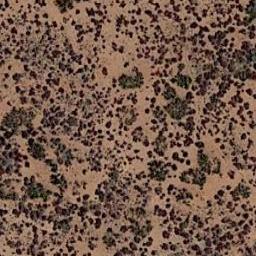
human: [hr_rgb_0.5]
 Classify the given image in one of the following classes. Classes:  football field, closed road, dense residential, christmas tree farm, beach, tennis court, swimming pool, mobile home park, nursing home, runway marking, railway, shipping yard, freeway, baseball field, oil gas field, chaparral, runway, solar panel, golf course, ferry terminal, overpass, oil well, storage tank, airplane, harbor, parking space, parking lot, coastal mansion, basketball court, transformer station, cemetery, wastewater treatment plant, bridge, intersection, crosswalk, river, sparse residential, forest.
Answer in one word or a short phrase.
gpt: chaparral